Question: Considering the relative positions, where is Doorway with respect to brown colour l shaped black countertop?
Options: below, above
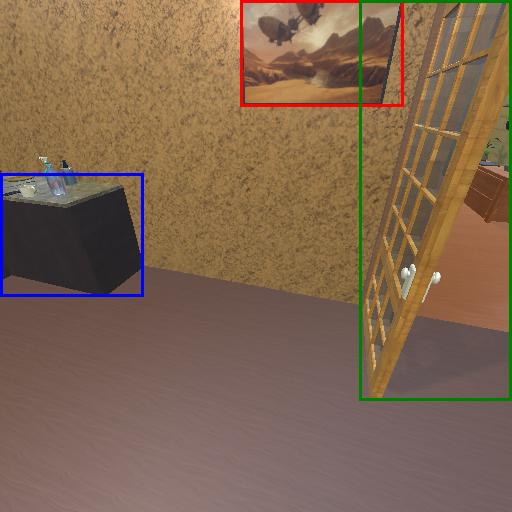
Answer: below